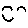
Label: smiley face